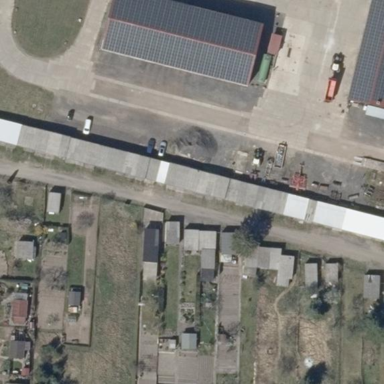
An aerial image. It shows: Shed.